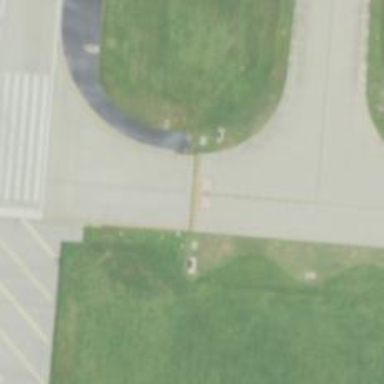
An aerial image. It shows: Image of taxiway at airport.